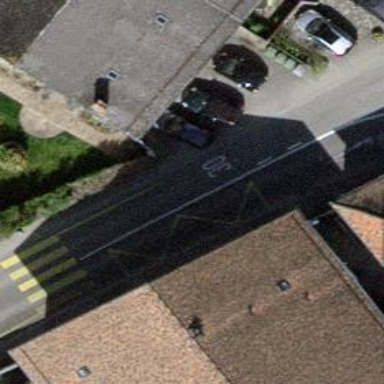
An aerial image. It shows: Bus stop equipped with public transport stop position.